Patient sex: F
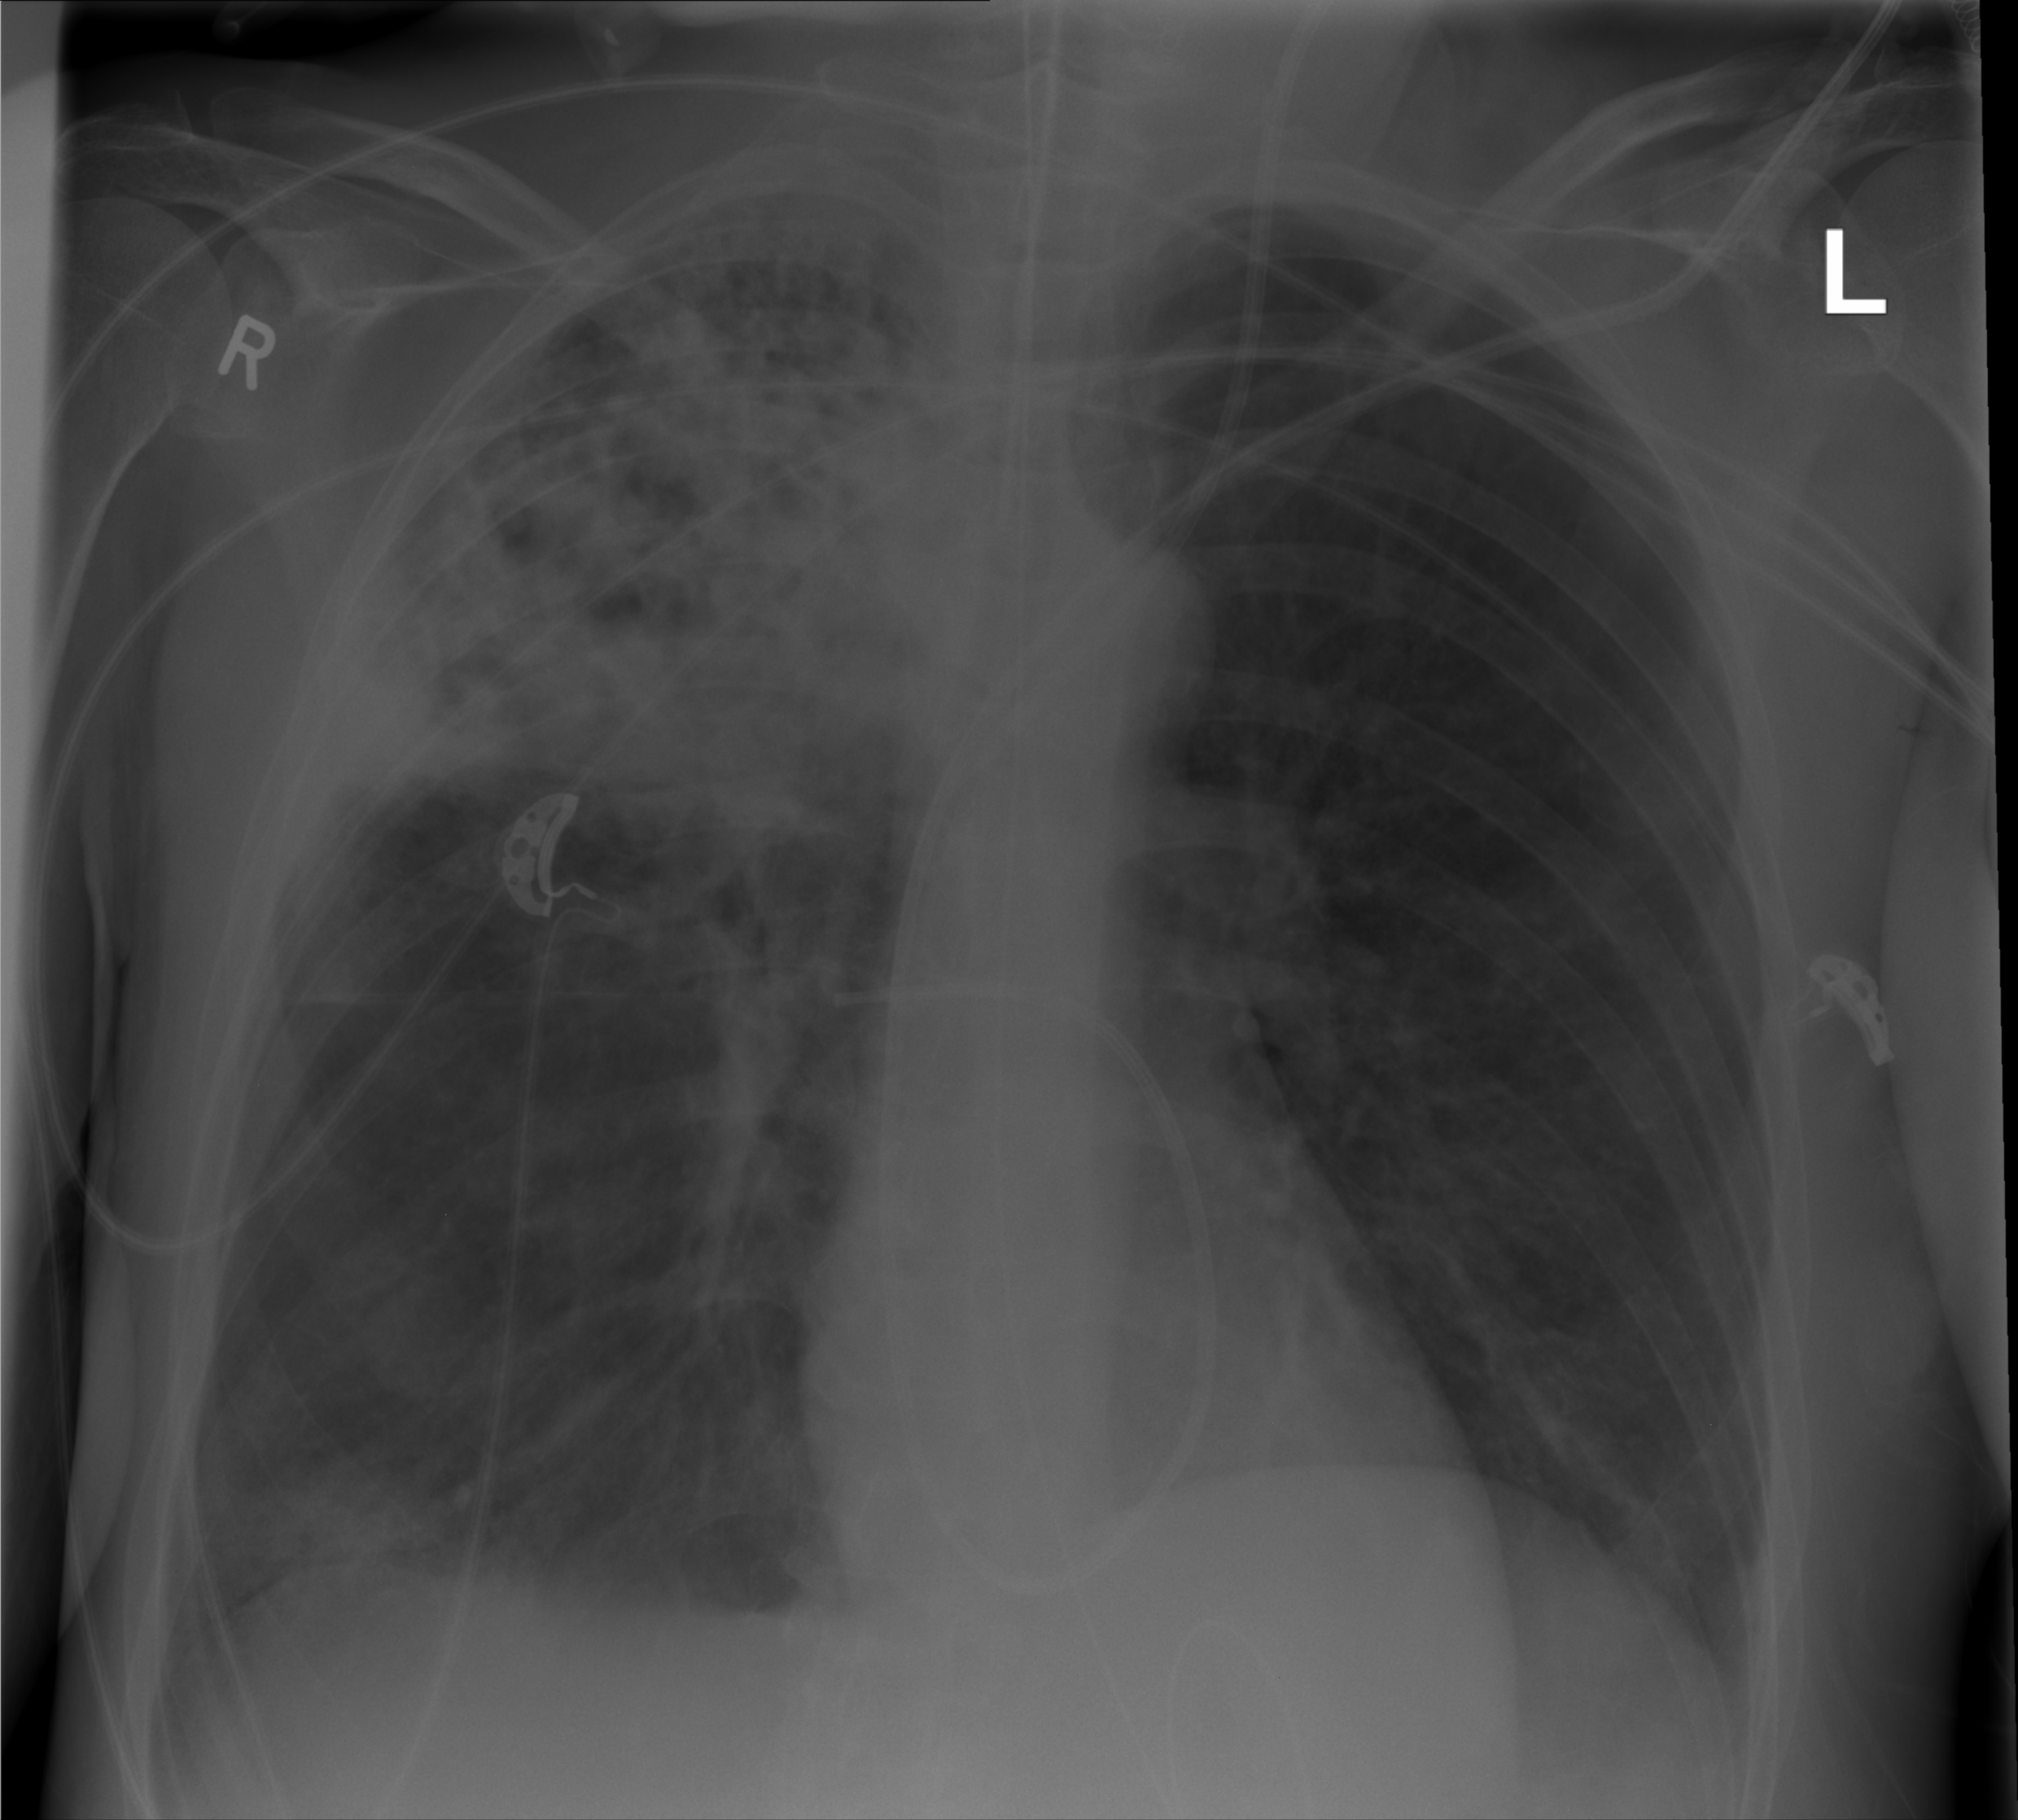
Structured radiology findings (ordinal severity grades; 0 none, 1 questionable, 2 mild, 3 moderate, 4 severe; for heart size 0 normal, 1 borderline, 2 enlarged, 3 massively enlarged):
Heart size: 0
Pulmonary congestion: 0
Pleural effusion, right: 0
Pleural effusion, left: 0
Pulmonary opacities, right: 4
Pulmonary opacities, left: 1
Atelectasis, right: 2
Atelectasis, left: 2